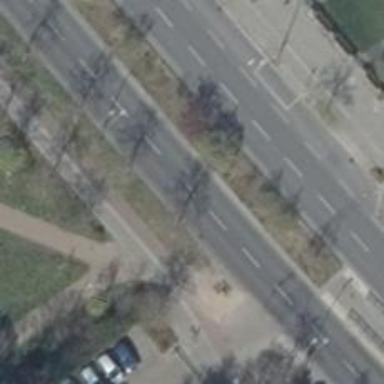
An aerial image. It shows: Cycleway designated as link.